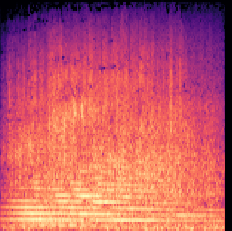
Sound class: Helicopter